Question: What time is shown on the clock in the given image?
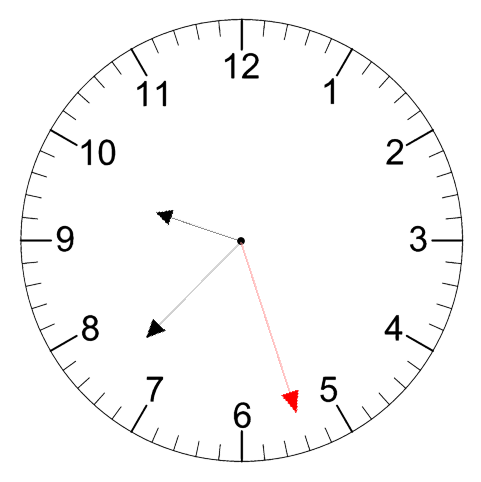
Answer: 09:37:27